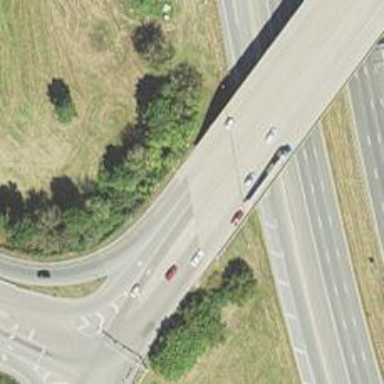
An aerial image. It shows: Primary_link highway crossing bridge.